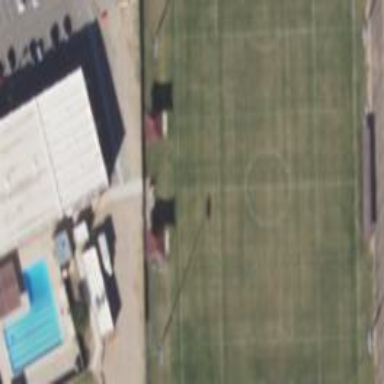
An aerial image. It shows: Soccer pitch for outdoor sports and leisure activities.